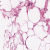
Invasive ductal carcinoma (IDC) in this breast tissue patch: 0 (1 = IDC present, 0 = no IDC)